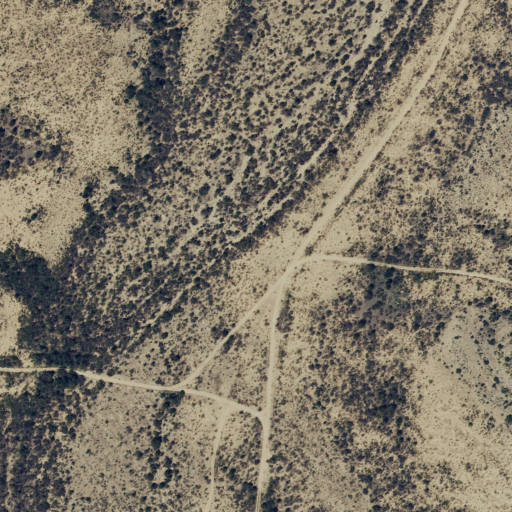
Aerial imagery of valley in Texas named Red Windmill Draw containing shrub and grassland